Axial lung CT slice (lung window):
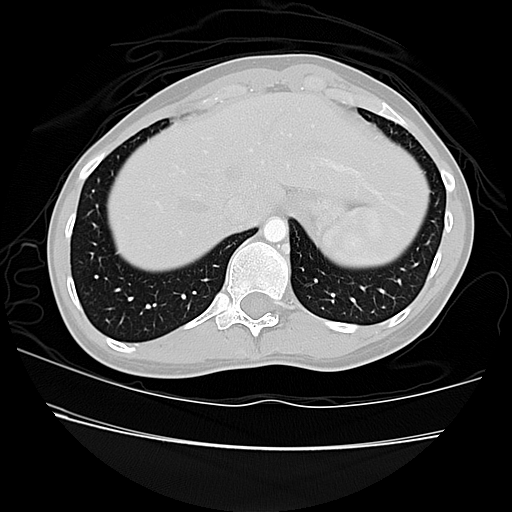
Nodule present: no